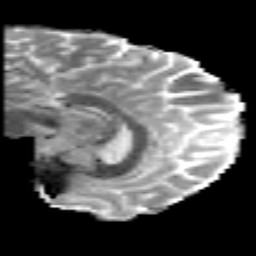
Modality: MD
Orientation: sagittal
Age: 30
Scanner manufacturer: philips
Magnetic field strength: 3 T
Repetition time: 8.603 s
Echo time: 0.1268 s